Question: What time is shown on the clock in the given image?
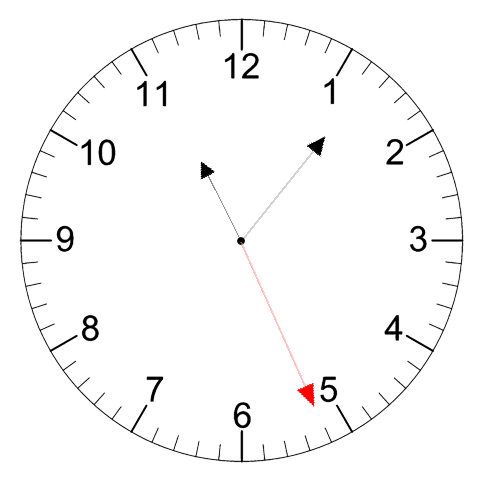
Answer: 11:06:26